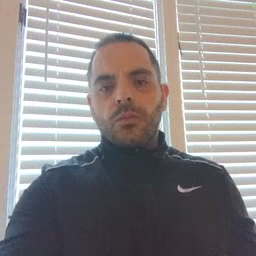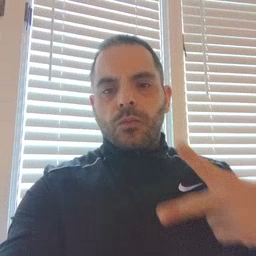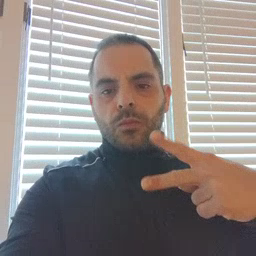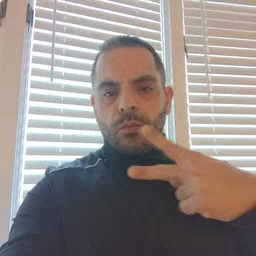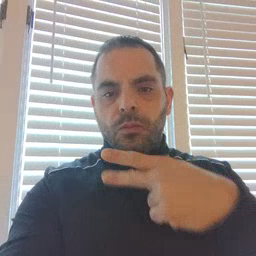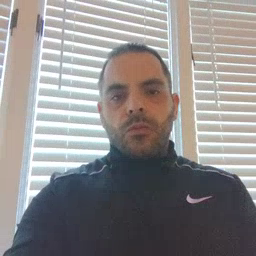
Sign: scissors